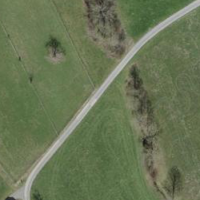
EUNIS habitat code: 52
Species observed at this site:
Carabus auronitens